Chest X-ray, PA view. Patient: 28 years old, sex M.
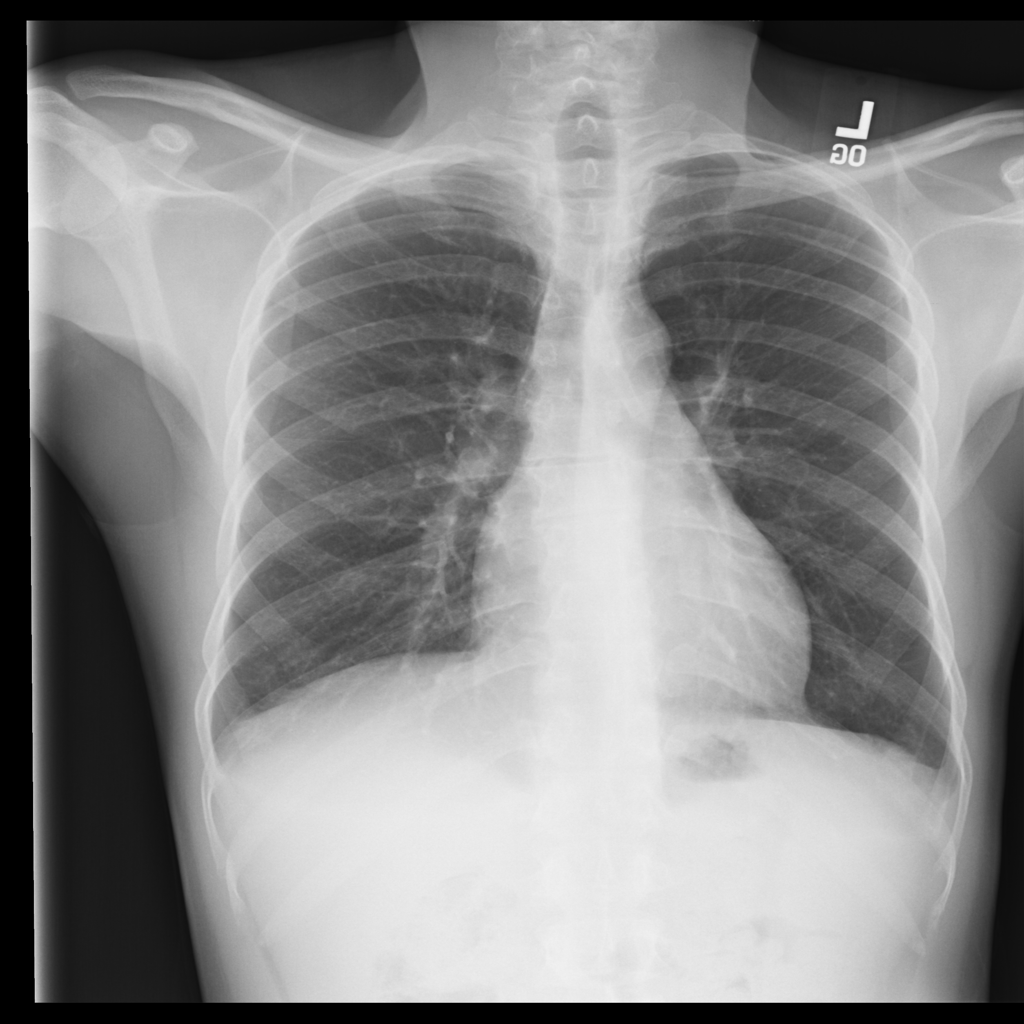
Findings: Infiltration